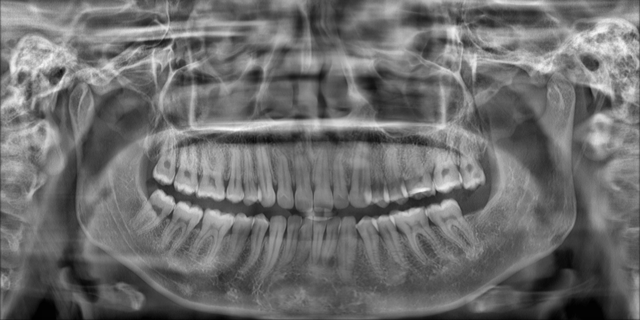
adult